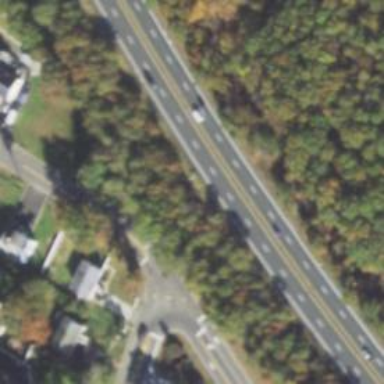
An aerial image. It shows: Asphalt trunk highway.